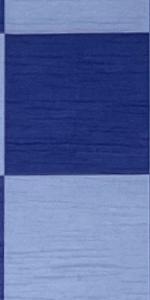
Label: Empty